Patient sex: M
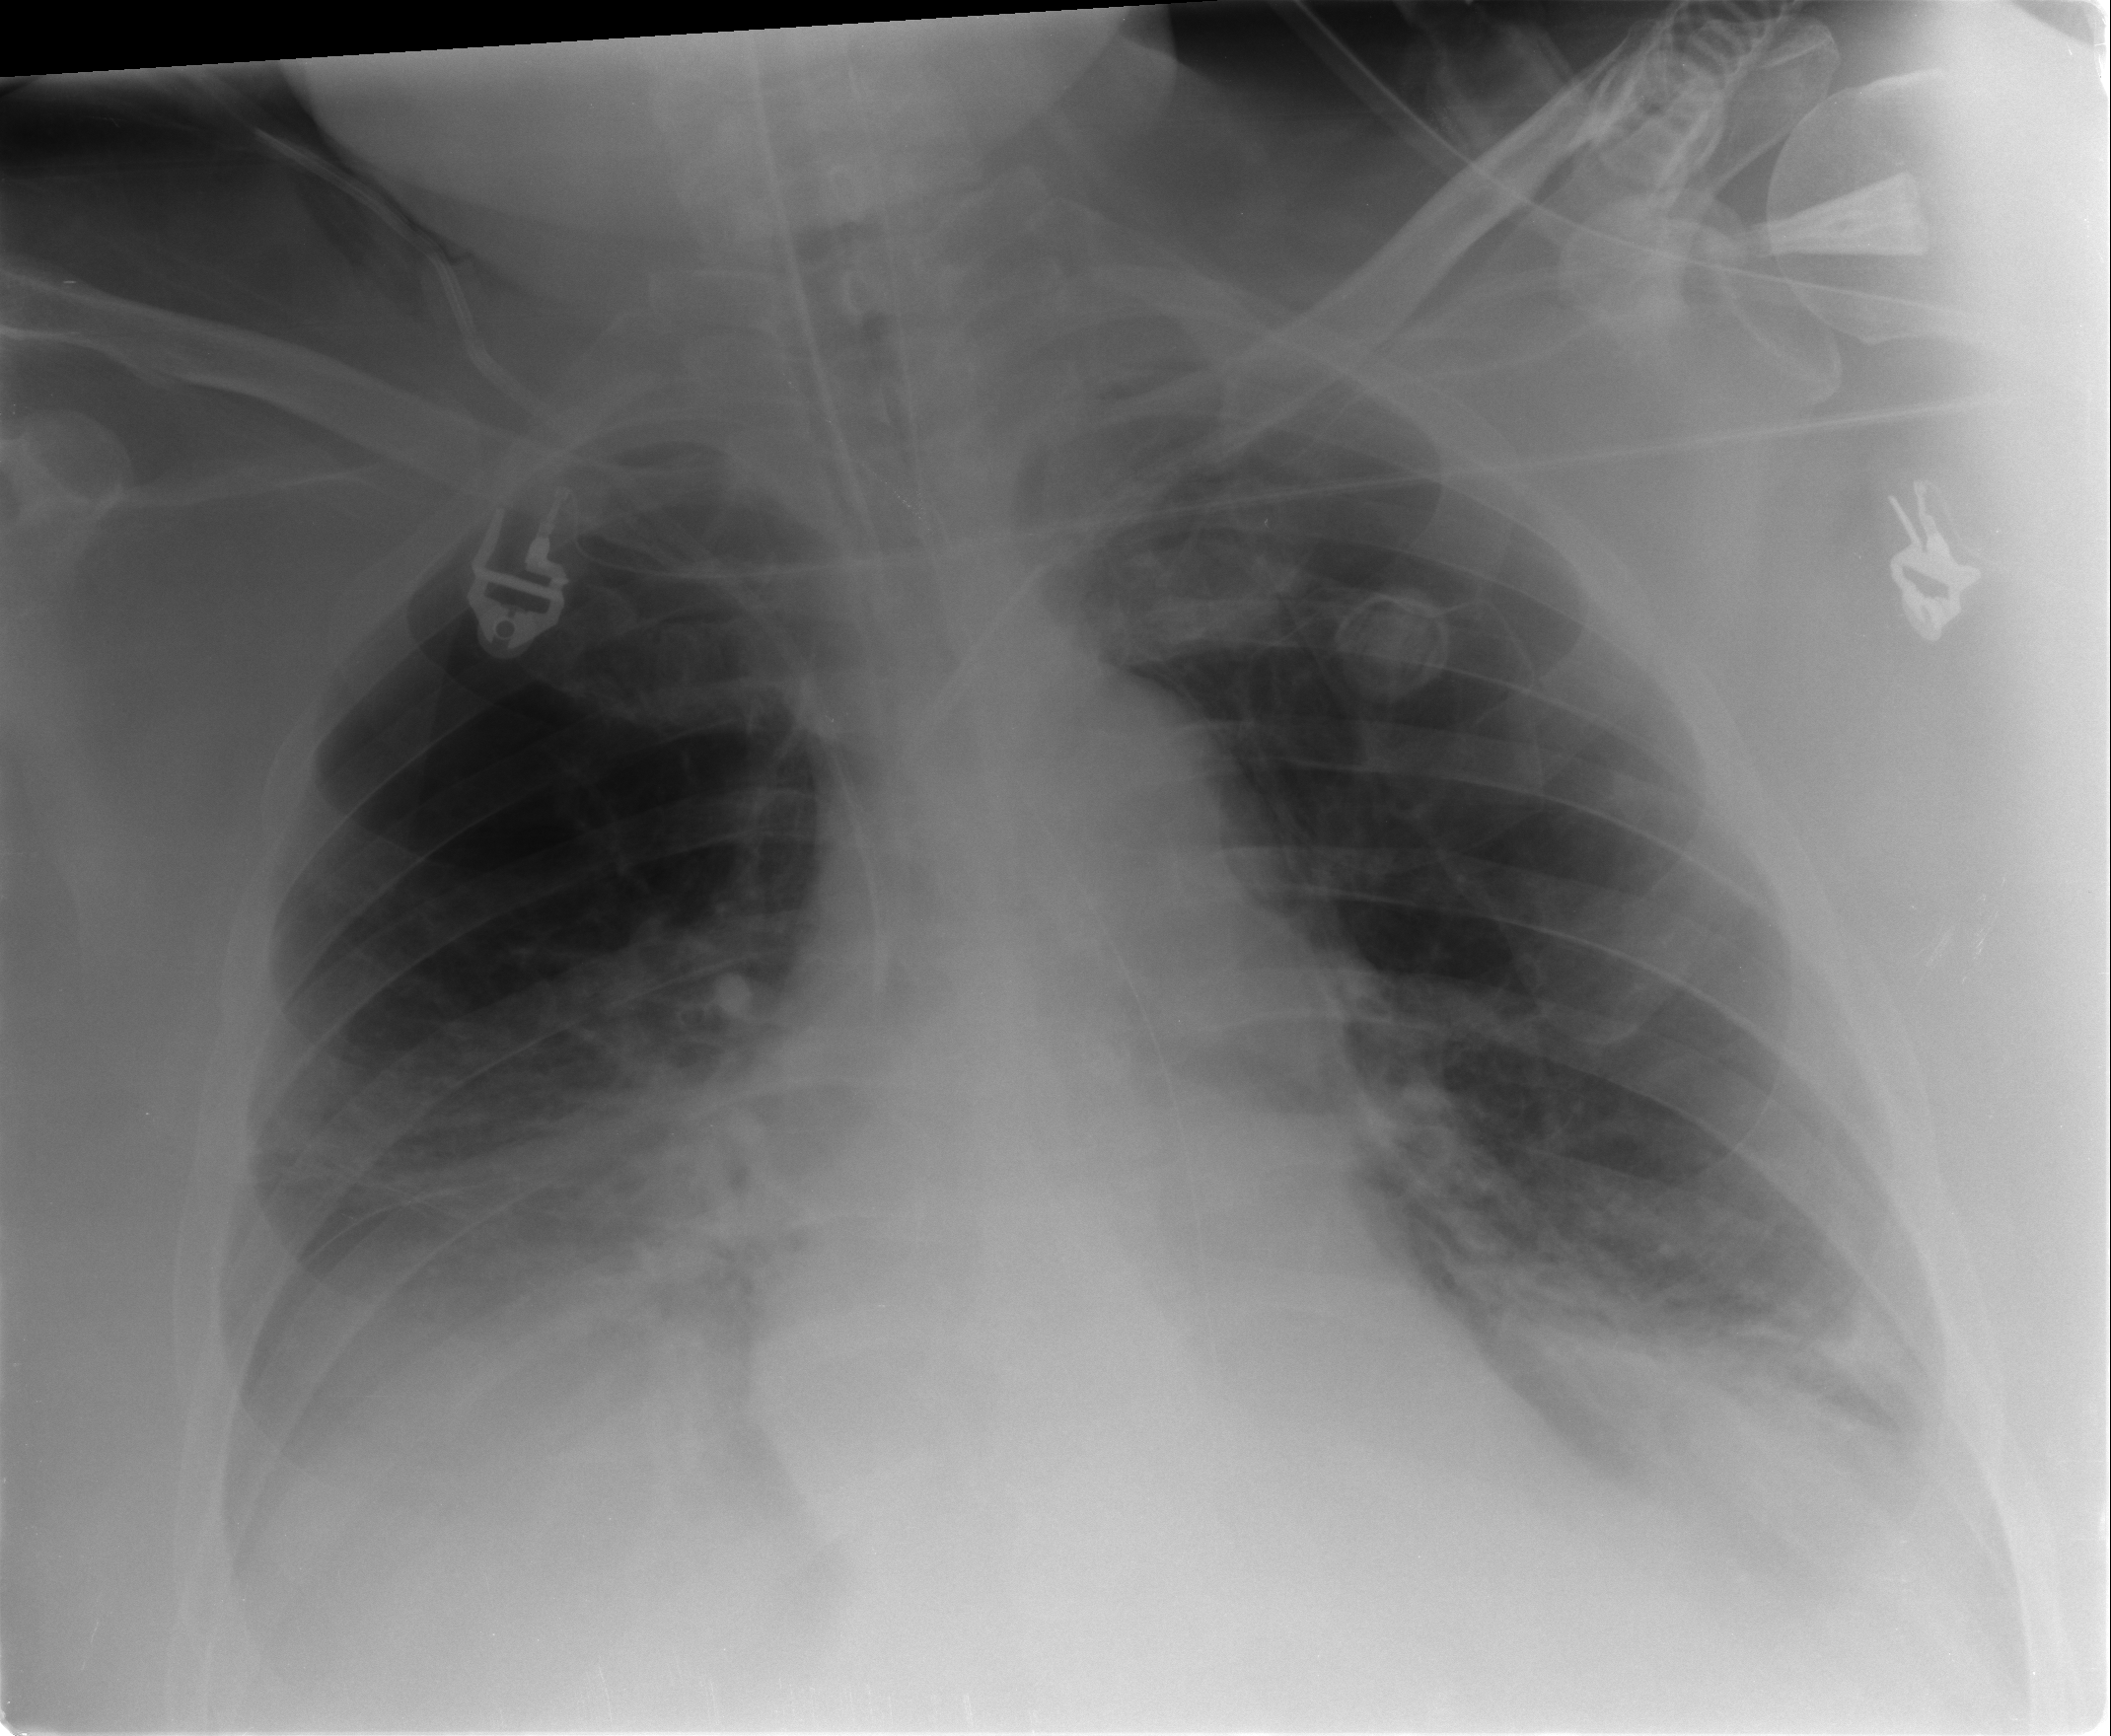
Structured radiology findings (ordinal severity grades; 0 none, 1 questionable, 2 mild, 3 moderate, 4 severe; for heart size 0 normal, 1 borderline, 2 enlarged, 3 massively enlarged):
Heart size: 0
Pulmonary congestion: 1
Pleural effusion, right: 3
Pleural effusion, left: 2
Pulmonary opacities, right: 1
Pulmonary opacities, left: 1
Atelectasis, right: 2
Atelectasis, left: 3